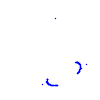
Particle: kaon